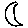
Label: moon